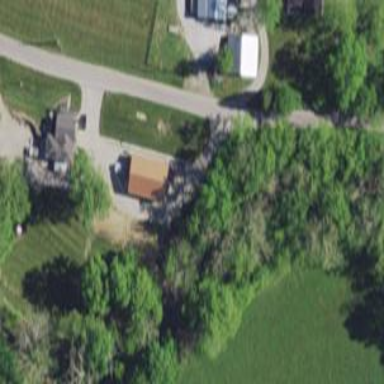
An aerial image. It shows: Driveway leading to service road.